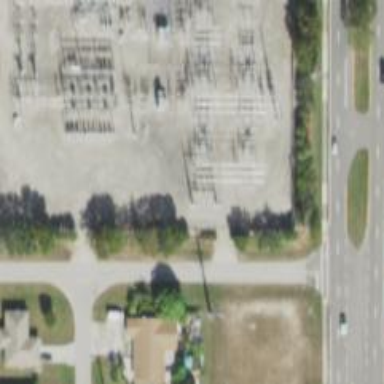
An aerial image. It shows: Switch for power supply.